Question: I have imported a simple query log into a pandas dataframe in Python (see image), and would like to know what the most efficient way is to extract all of the rows that contain any given keyword that is contained in the 'Keyword' column.
I could iterate over the dataframe - but have a feeling there might be a quicker way using arrays/masks.
Any help greatly appreciated.

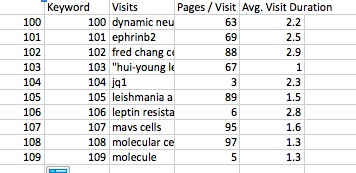
Answer: You can use <URL>, for example:
'''
In [1]: df = pd.DataFrame([['abc', 1], ['cde', 2], ['efg', 3]])
In [2]: df
Out[2]:
0 1
0 abc 1
1 cde 2
2 efg 3
In [3]: df[0].str.contains('c')
Out[3]:
0 True
1 True
2 False
Name: 0, dtype: bool
In [4]: df[df[0].str.contains('c')]
Out[4]:
0 1
0 abc 1
1 cde 2
'''